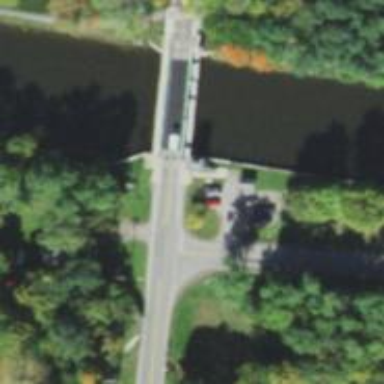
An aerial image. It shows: Tertiary road crossing lift bridge.